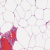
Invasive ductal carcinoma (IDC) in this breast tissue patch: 0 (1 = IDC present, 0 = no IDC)